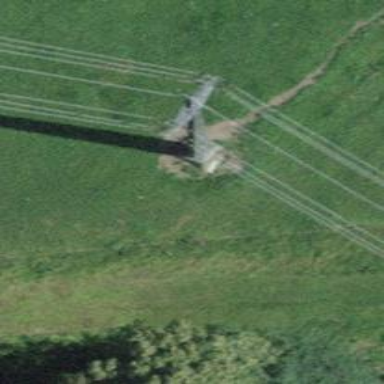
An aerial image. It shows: Power tower.